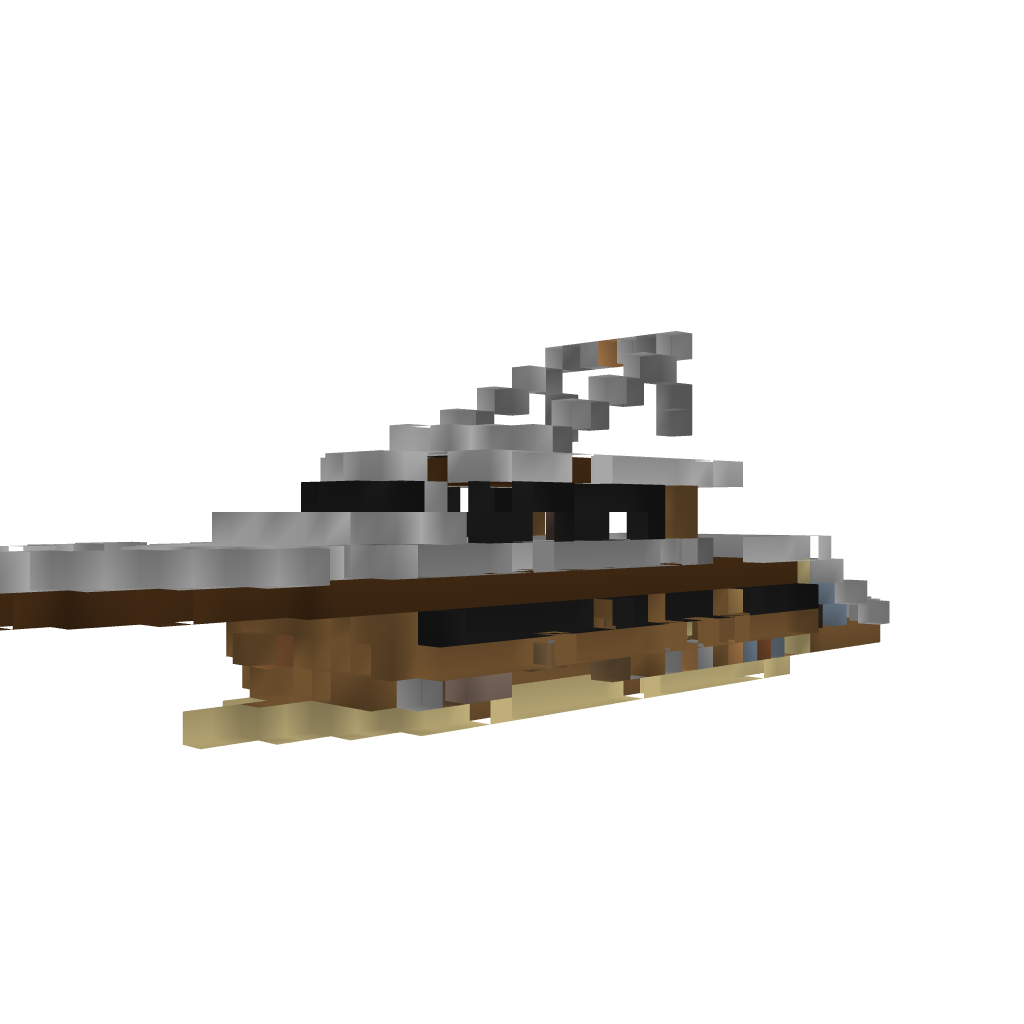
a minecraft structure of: luxury yacht